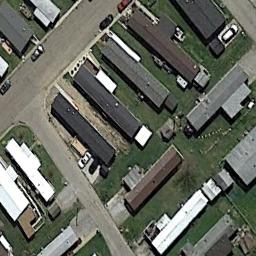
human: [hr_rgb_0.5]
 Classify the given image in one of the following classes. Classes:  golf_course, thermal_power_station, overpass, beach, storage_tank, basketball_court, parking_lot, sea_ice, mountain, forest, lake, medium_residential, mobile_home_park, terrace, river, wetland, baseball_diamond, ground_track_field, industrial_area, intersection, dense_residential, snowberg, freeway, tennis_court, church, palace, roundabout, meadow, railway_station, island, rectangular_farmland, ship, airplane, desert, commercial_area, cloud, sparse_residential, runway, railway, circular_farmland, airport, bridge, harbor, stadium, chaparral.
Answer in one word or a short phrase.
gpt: mobile_home_park